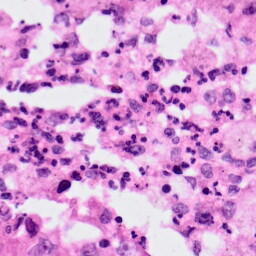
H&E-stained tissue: Lung